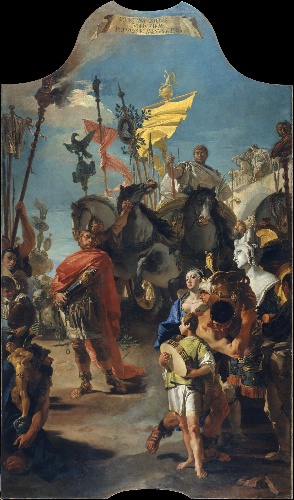
Title: The Triumph of Marius
Artist: Giovanni Battista Tiepolo
Artist bio: Italian, Venice 1696–1770 Madrid
Date: 1729
Object type: Painting
Classification: Paintings
Medium: Oil on canvas
Dimensions: Irregular painted surface, 220 x 128 5/8 in. (558.8 x 326.7 cm)
Department: European Paintings
Credit line: Rogers Fund, 1965
Accession year: 1965
Repository: Metropolitan Museum of Art, New York, NY
Tags: Men|Women|Horses|Chariots